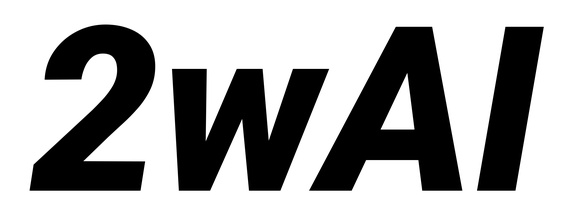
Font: Roboto-Italic_Black_Italic